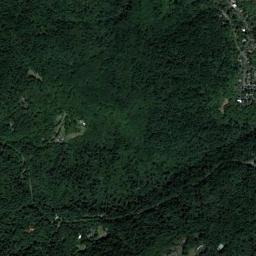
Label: forest